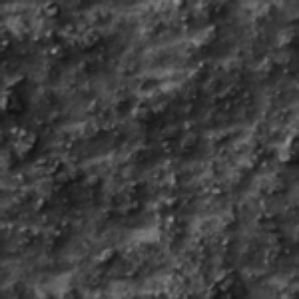
Label: frost